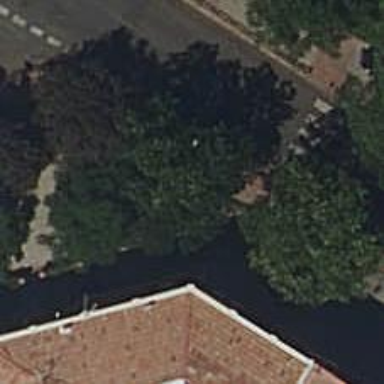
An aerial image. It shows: Sidewalk along the footway.